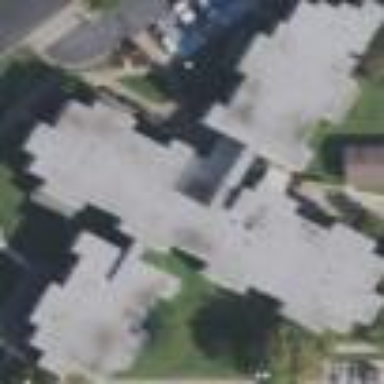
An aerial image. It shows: Building.